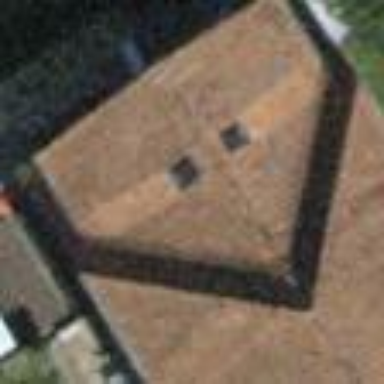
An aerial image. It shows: Gabled roofed house.